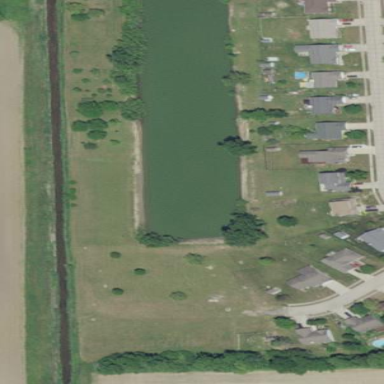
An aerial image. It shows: Pond with natural water.